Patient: sex M, age 52
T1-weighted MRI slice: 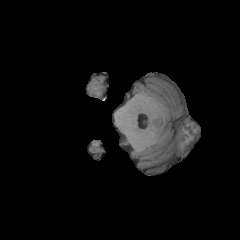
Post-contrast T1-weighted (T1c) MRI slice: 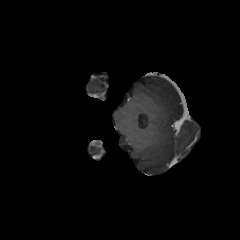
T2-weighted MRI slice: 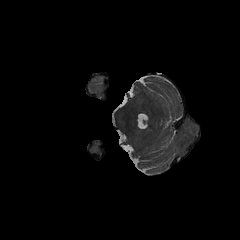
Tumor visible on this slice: no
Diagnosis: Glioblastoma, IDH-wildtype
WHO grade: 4